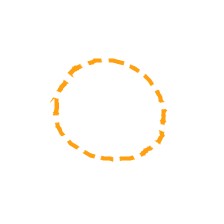
Shape: circle